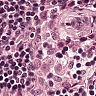
Metastatic tissue present: no